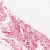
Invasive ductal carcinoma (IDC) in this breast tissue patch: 0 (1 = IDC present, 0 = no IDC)